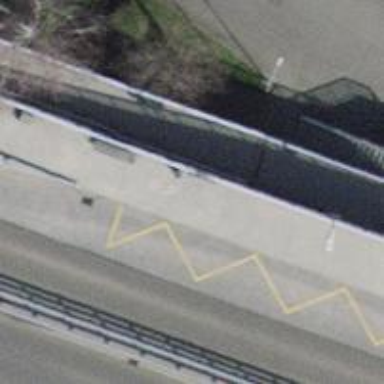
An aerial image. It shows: Bridge with sidewalk and platform for public transport.